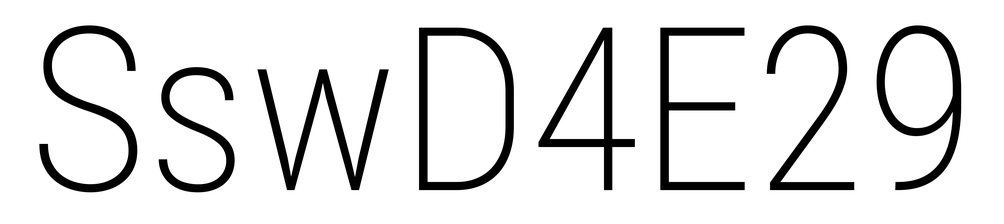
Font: Roboto_Condensed_ExtraLight